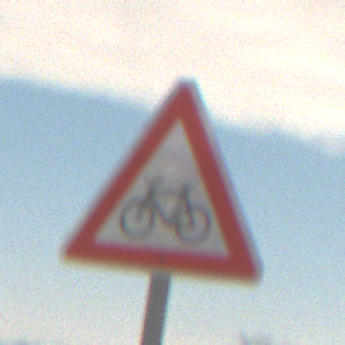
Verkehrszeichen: RadverkehrRechts
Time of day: MorningAfternoon
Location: Outdoor (Nature)
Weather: Overcast
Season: Winter
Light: Natural